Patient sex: F
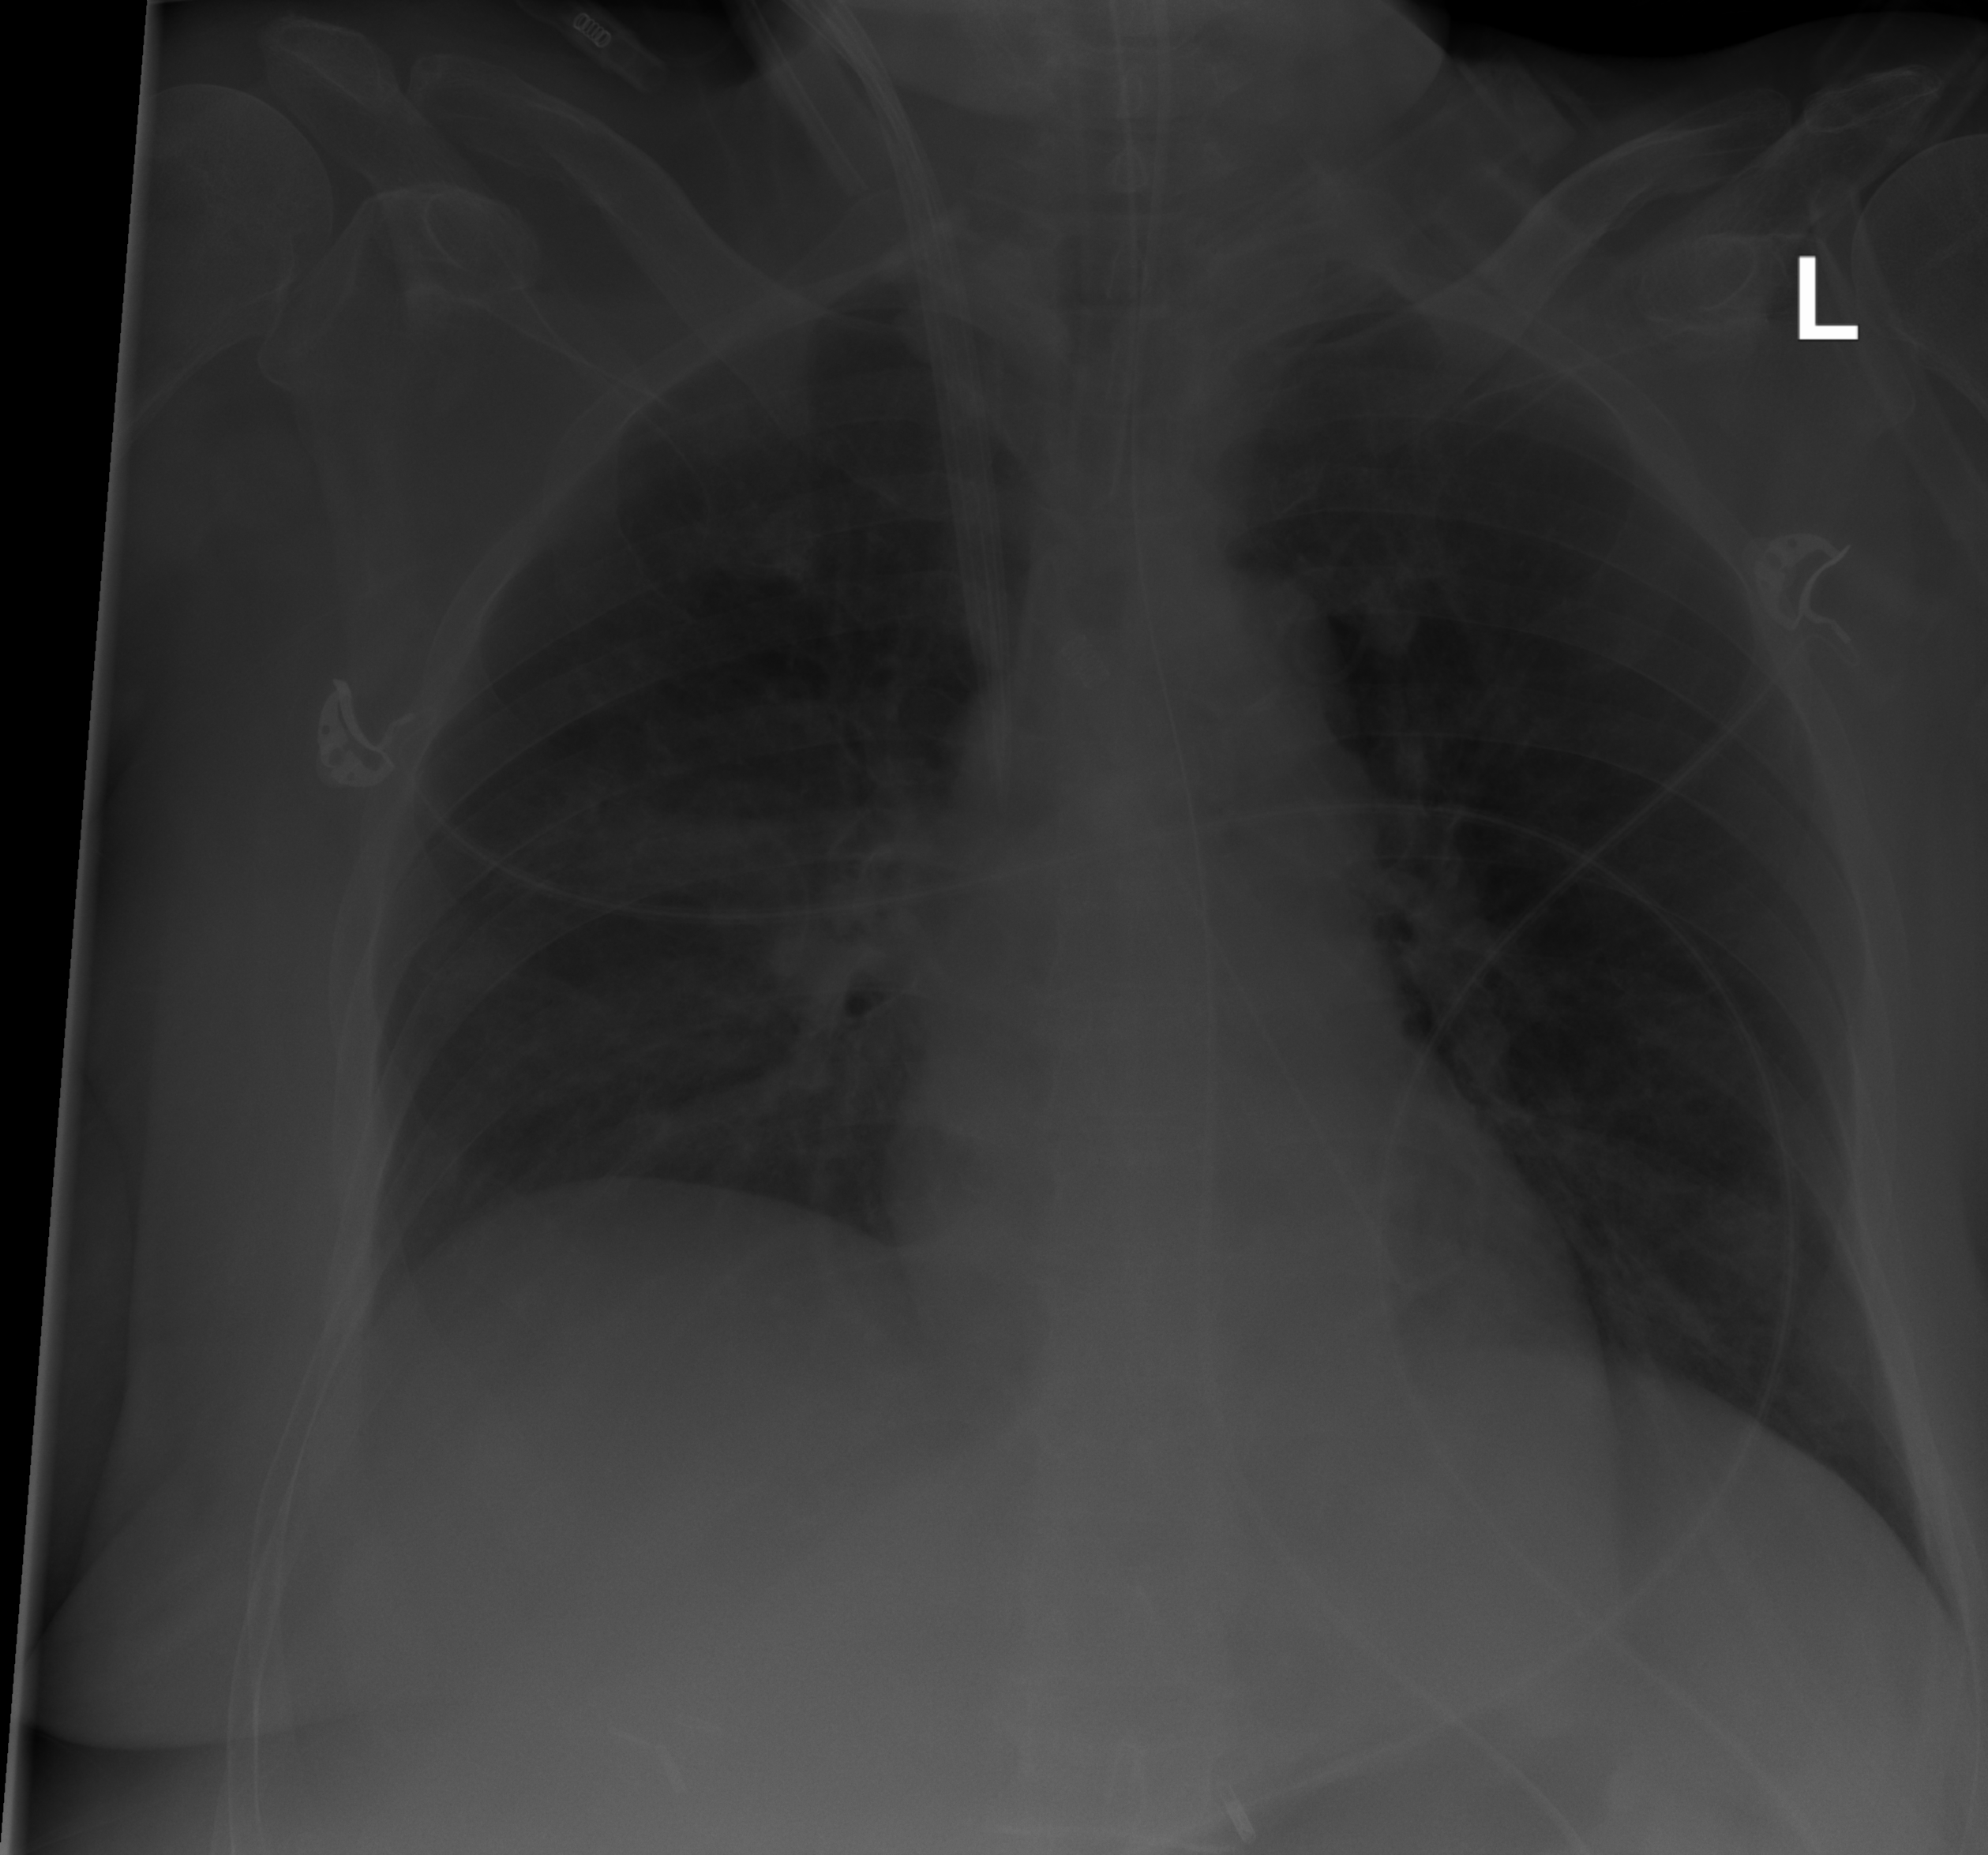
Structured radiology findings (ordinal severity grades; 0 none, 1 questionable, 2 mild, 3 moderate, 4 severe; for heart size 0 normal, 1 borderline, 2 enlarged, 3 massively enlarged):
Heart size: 0
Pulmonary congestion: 2
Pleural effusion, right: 3
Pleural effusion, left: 0
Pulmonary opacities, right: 0
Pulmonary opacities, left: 0
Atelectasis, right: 3
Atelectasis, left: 2